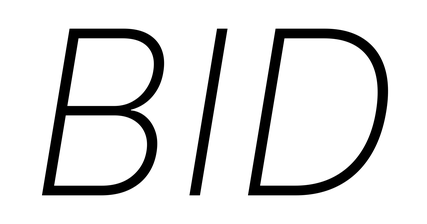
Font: Inter-Italic_ExtraLight_Italic